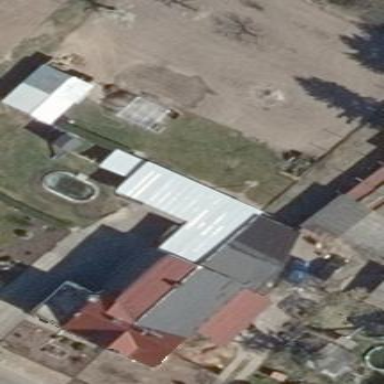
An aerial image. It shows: Part of building.